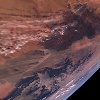
Label: land